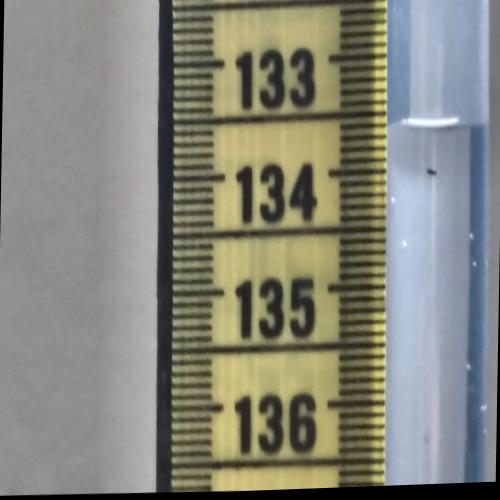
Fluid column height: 133.6 cm